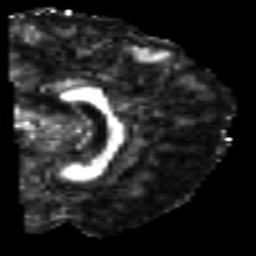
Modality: FA
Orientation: sagittal
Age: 22
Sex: male
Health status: healthy
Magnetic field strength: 3 T
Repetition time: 7 s
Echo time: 0.0926 s